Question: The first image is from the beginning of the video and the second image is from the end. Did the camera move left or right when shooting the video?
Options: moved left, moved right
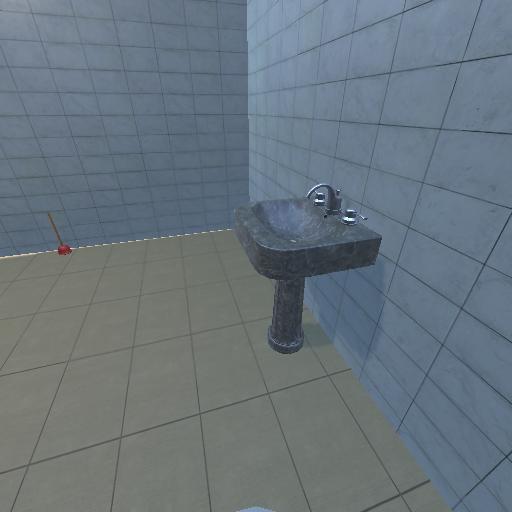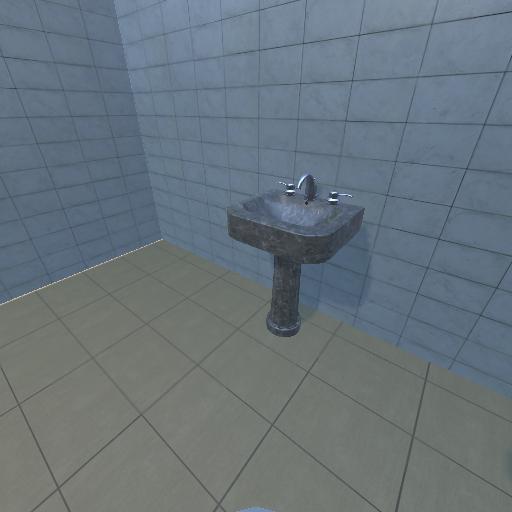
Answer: moved left